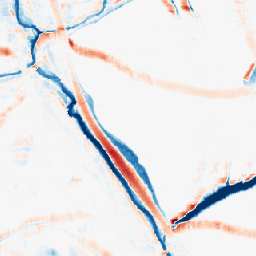
Category: morphological
Decomposition family: morphological_square
Decomposition parameters: operation: average
size: 15
Upsampling method: nearest
Upsampling parameters: scale: 8
Upsampling scale: 8